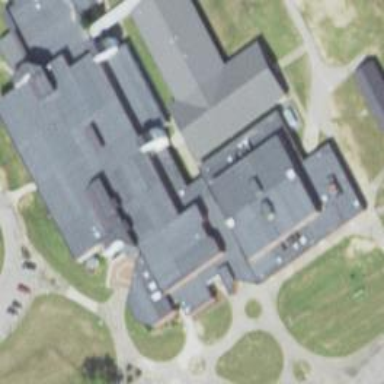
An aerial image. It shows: School.